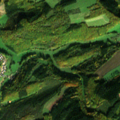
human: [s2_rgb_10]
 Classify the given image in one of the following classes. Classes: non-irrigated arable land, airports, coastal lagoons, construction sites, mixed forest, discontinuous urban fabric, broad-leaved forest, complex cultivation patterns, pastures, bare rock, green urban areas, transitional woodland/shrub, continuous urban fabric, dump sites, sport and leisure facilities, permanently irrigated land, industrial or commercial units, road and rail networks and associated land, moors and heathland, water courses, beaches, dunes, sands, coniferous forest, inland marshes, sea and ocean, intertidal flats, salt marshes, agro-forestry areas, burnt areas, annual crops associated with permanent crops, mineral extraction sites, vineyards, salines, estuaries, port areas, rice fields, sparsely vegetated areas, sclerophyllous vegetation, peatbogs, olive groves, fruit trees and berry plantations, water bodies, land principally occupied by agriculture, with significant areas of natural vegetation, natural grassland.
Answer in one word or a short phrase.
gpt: non-irrigated arable land, complex cultivation patterns, land principally occupied by agriculture, with significant areas of natural vegetation, mixed forest